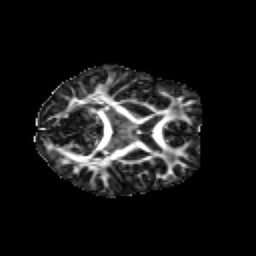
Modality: FA
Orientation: axial
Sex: female
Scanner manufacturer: siemens
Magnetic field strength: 3 T
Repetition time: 5 s
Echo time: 0.071 s